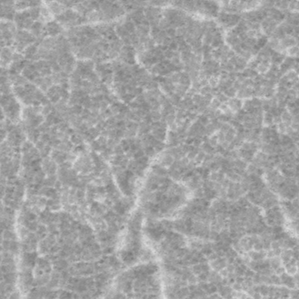
Label: frost